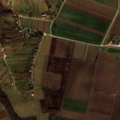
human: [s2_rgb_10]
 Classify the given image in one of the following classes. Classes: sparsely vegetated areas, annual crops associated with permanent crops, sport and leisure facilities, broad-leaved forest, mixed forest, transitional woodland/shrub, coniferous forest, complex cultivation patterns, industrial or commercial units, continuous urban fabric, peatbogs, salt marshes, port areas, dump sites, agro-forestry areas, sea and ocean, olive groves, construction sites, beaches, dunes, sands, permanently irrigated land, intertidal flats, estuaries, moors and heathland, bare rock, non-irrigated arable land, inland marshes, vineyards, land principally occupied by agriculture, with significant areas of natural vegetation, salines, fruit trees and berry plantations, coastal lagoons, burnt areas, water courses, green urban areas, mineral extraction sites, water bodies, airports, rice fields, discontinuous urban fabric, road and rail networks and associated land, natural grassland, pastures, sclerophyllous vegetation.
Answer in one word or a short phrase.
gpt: discontinuous urban fabric, non-irrigated arable land, vineyards